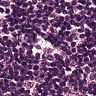
Metastatic tissue present: no